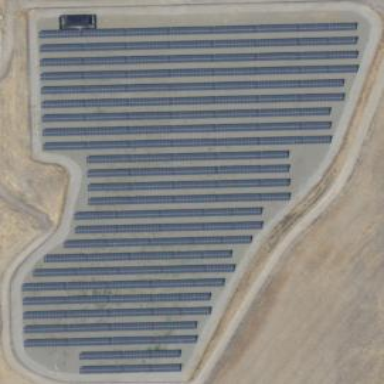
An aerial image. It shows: Solar power plant with photovoltaic technology. The plant generates electricity and is enclosed by fence.